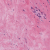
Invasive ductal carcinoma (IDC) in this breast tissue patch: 1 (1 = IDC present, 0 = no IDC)